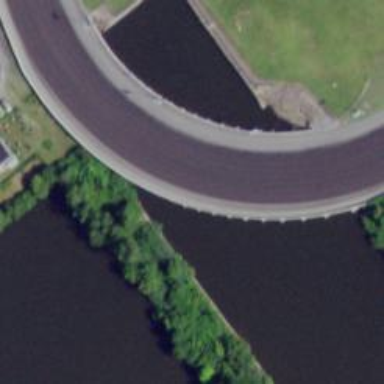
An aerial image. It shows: Raceway bridge with embankment. It is designed for motor sport activities.